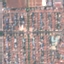
Label: Residential